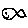
Label: fish